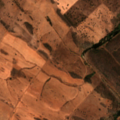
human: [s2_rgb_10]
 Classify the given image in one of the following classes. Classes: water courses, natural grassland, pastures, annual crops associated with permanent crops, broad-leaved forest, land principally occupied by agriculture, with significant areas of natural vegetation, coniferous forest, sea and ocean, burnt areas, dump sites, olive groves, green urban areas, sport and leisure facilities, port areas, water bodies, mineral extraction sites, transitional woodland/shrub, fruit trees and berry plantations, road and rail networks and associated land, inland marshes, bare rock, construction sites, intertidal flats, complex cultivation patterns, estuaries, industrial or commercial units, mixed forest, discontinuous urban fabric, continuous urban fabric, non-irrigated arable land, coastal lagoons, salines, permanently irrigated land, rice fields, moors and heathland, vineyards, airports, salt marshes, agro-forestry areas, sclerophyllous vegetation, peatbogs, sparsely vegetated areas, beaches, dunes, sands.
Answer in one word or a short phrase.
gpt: non-irrigated arable land, land principally occupied by agriculture, with significant areas of natural vegetation, agro-forestry areas, sclerophyllous vegetation